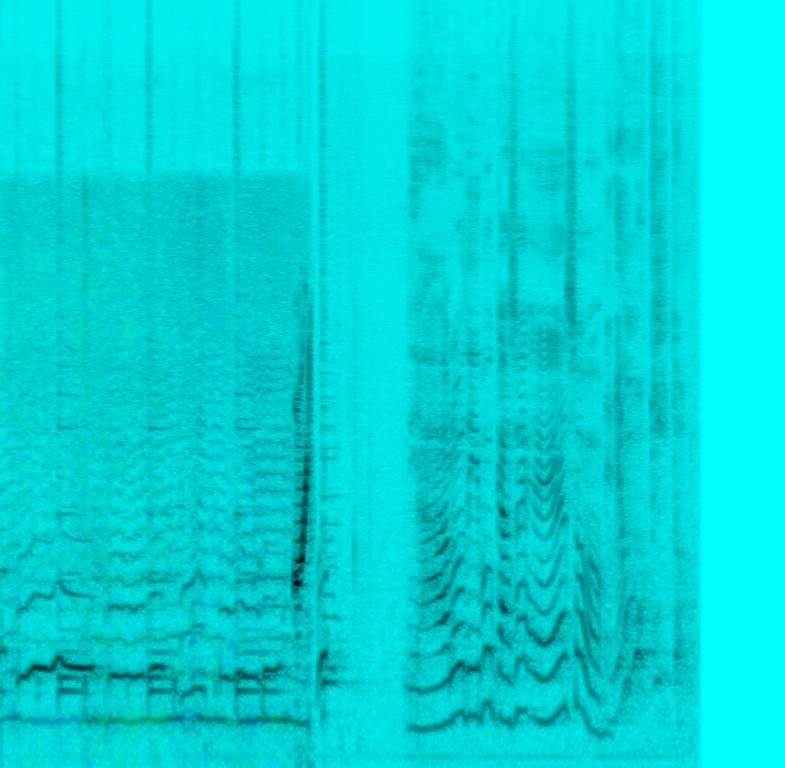
This music is a ukelele instrumental. The tempo is medium with the sound of a bee buzzing and an animated sound followed by a dialogue between two men in a foreign language. The music is mellow, soft and simple like it's meant for children.